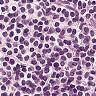
Metastatic tissue present: no